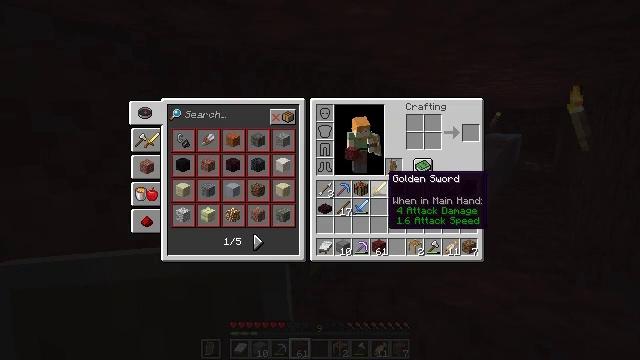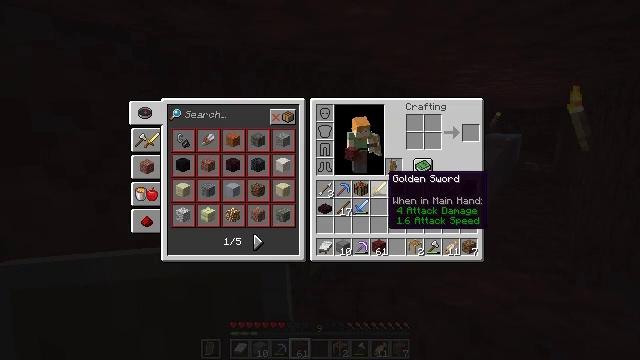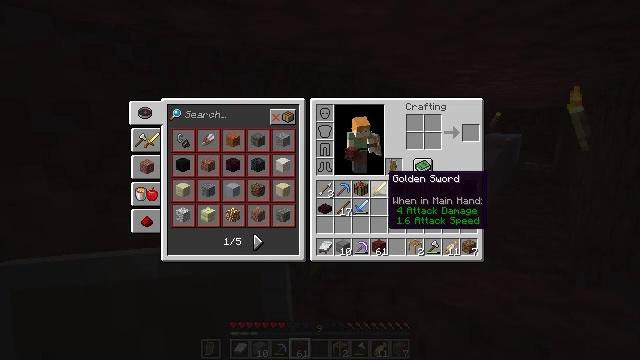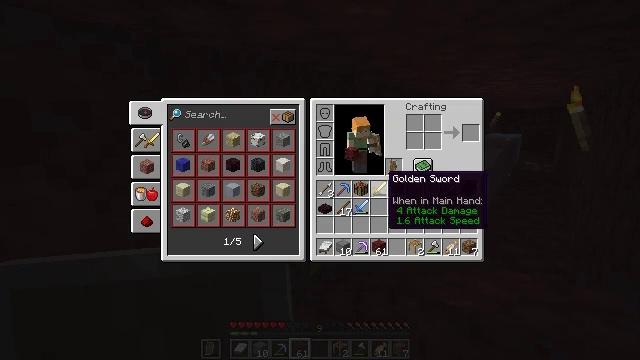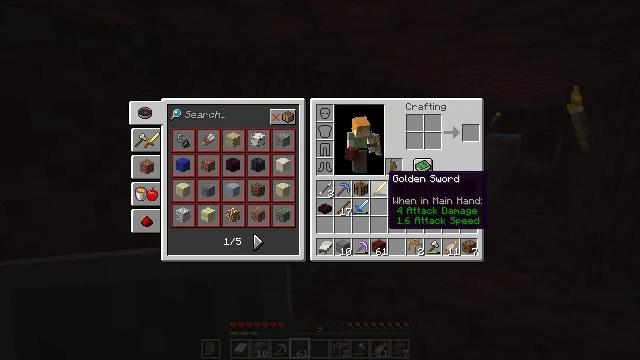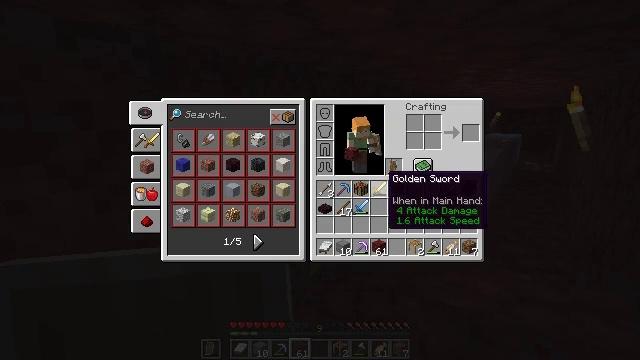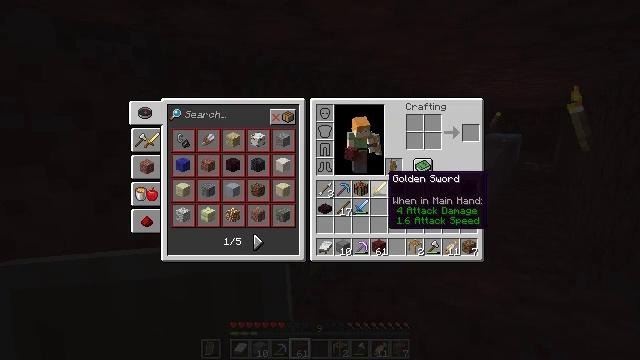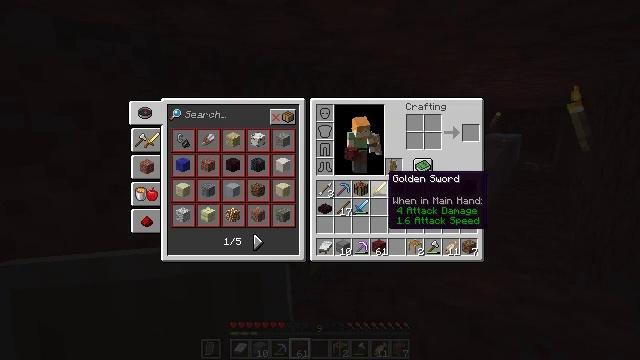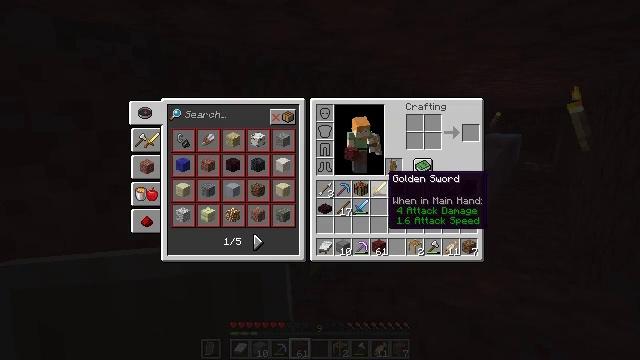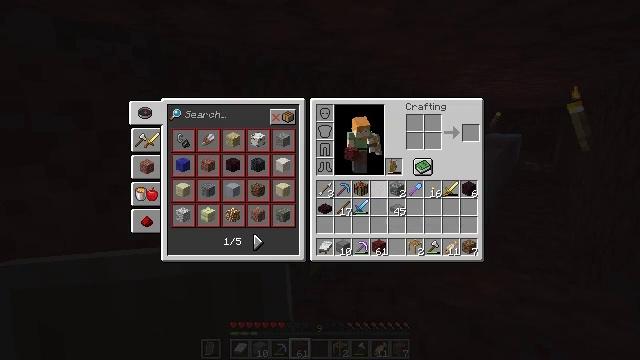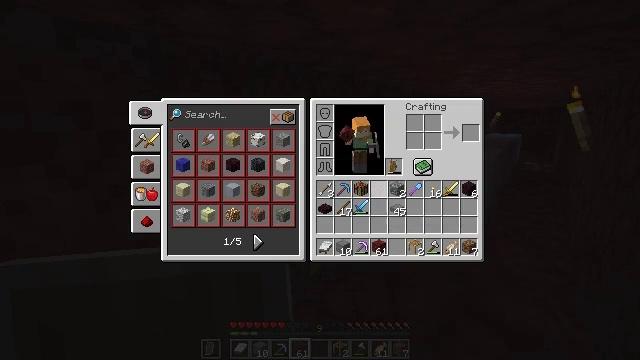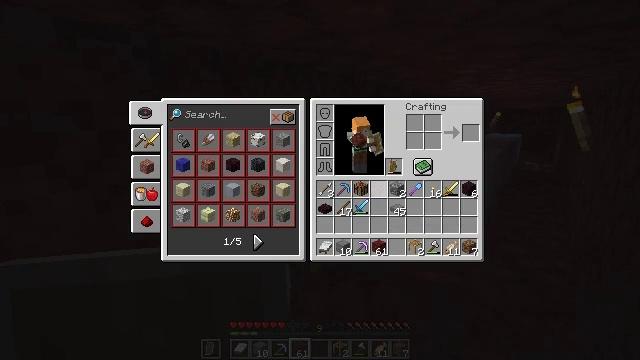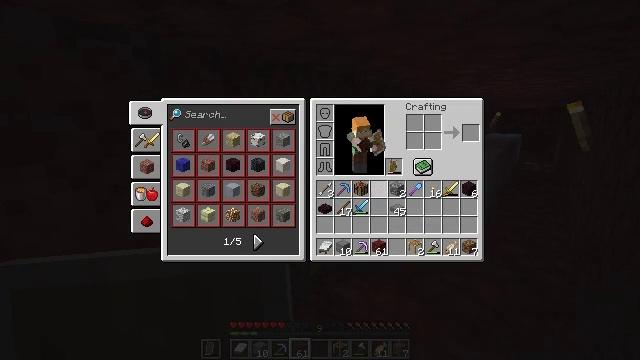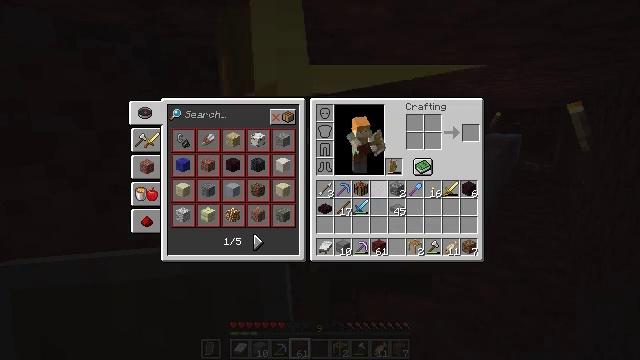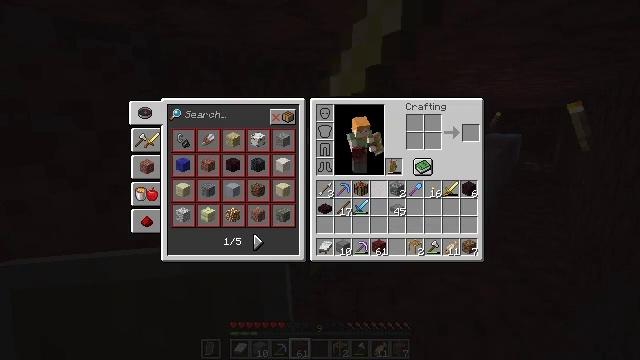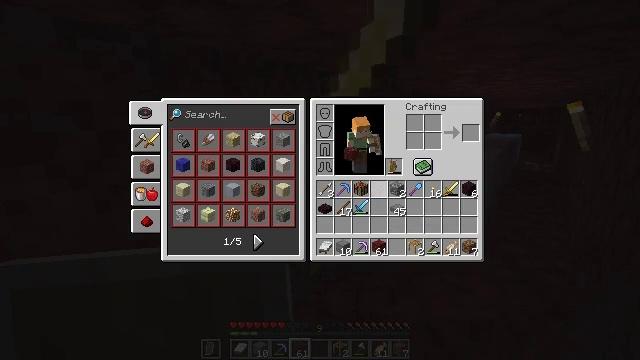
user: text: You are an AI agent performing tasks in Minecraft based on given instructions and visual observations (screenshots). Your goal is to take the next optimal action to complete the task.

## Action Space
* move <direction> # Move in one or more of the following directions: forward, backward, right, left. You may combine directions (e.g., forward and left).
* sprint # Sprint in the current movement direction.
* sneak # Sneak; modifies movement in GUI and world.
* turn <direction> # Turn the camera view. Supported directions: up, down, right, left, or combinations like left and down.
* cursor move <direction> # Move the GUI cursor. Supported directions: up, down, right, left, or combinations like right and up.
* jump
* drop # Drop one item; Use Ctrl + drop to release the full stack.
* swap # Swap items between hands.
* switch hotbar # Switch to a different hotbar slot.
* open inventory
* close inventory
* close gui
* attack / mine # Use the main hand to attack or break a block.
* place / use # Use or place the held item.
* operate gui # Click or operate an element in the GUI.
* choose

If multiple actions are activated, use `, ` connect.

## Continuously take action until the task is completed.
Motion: motion action
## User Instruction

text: Drop a golden sword.
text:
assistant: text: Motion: no_op
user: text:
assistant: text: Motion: no_op
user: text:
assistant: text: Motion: no_op
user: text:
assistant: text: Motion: no_op
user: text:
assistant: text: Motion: no_op
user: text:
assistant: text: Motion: no_op
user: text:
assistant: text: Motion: no_op
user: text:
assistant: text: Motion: no_op
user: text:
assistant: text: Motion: drop
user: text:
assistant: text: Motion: drop
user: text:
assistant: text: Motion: drop
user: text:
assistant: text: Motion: no_op
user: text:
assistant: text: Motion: no_op
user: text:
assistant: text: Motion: no_op
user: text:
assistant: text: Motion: no_op
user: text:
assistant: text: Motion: no_op
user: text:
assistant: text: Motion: cursor move right and up
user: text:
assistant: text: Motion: cursor move right
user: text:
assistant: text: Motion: cursor move right
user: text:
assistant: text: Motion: no_op
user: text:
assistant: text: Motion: no_op
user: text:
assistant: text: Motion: no_op
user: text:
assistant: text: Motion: no_op
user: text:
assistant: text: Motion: no_op
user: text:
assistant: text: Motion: no_op
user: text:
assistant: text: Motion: no_op
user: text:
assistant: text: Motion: no_op
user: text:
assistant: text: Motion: no_op
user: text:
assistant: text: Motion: no_op
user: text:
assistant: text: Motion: no_op